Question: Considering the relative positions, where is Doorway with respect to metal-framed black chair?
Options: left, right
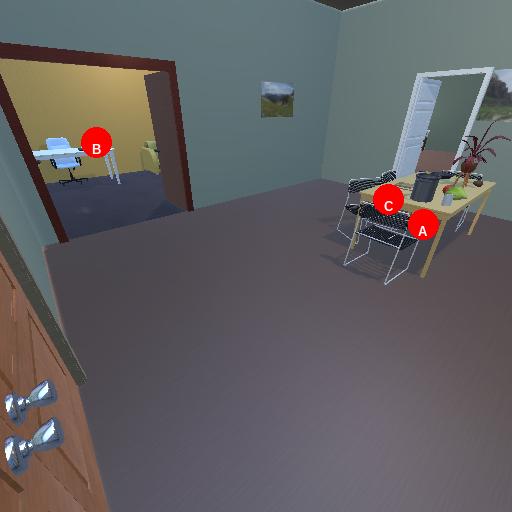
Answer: left